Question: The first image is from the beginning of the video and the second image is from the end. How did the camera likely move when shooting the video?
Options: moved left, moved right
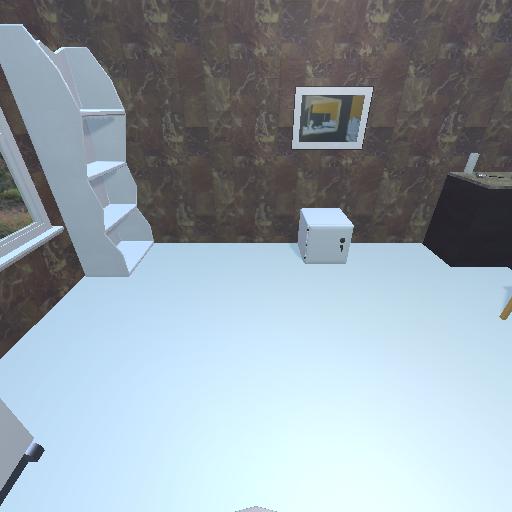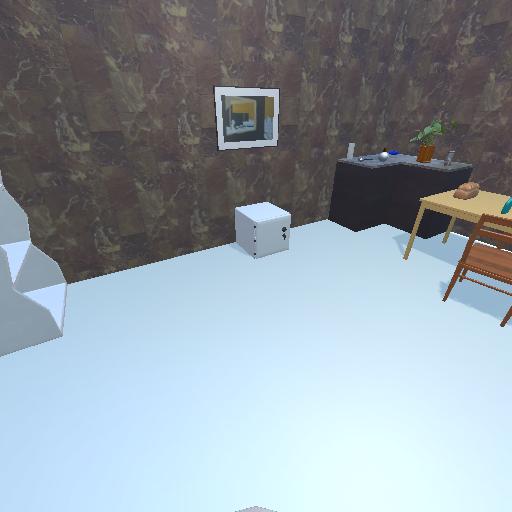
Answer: moved left